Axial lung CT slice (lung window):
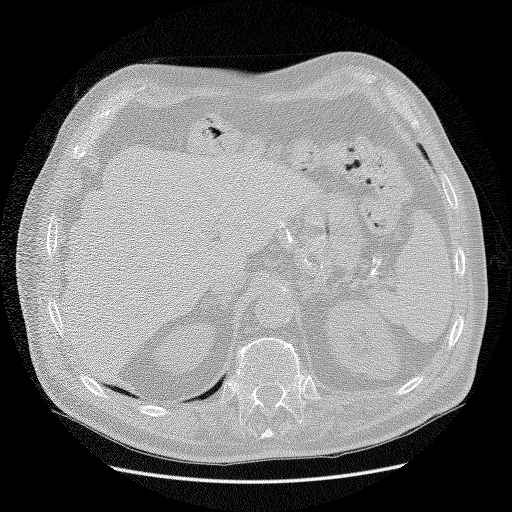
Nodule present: no